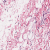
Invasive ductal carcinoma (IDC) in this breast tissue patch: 0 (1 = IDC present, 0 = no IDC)